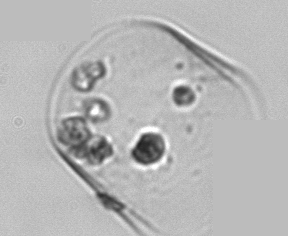
Label: Guinardia_flaccida